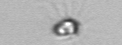
Label: Calciopappus